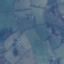
Land use / land cover class: Pasture